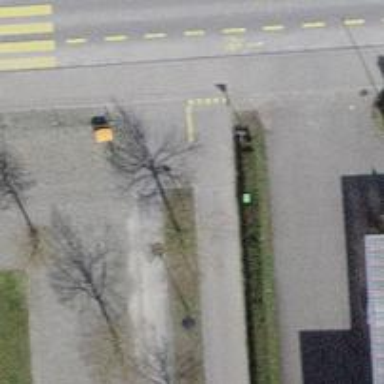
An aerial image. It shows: Bollard.